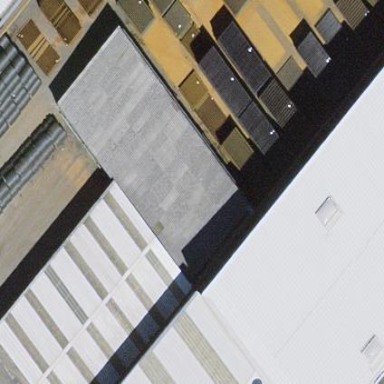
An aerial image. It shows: View of roof of building.